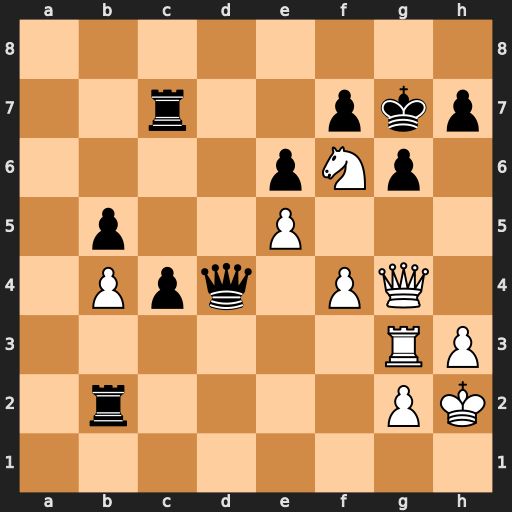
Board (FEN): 8/2r2pkp/4pNp1/1p2P3/1Ppq1PQ1/6RP/1r4PK/8
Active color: w
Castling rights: -
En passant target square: -
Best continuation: Qh4 Rc8 Qxh7+